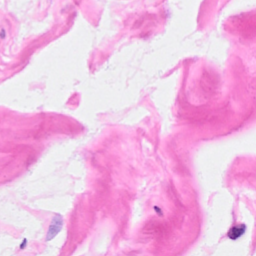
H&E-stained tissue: Breast